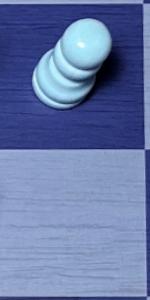
Label: Empty